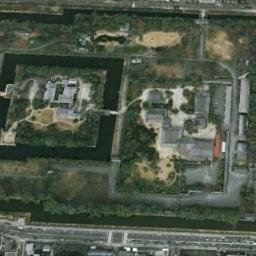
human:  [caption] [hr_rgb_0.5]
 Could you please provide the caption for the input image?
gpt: The gray palace has some palaces of different sizes, Green areas and two channels .

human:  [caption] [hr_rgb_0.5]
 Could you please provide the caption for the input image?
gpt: The palace is on the grass next to some trees .

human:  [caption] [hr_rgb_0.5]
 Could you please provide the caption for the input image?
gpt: Many trees of different sizes are beside the palace .

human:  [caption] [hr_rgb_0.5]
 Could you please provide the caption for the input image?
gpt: There are many round lawns near the palace .

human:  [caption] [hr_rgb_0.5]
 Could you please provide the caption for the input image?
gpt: There are green trees and rivers around the palace .